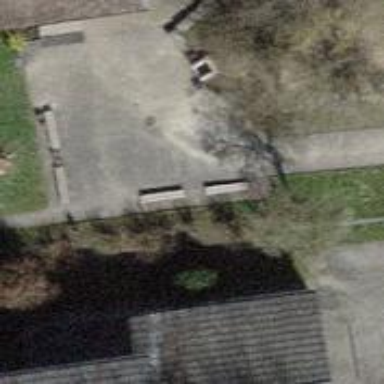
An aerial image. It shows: Blue bench.